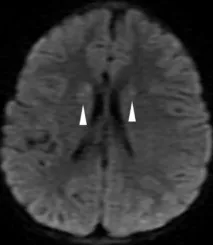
Of abnormal diffusion weighed images (DWI) in the subcortical right cerebellar white matter (arrowheads).
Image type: radiology (mri)